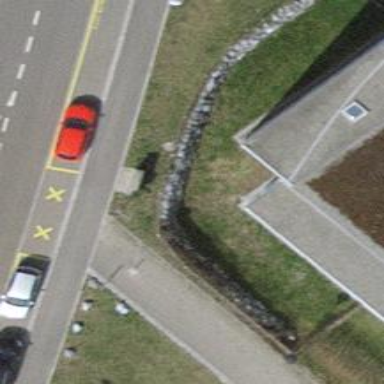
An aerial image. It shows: Street cabinet.